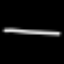
Label: line